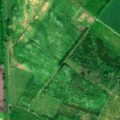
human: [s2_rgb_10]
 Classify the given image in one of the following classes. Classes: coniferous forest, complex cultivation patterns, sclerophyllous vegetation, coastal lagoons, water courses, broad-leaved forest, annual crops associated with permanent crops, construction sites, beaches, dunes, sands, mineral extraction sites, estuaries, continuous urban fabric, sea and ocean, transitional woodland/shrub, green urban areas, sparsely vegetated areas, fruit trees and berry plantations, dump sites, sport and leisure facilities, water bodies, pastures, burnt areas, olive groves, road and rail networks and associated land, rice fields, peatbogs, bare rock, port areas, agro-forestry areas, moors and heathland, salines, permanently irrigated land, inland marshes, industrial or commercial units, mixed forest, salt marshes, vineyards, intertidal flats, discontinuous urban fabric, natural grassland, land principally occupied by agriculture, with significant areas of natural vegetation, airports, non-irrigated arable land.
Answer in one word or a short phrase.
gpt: non-irrigated arable land, broad-leaved forest, transitional woodland/shrub